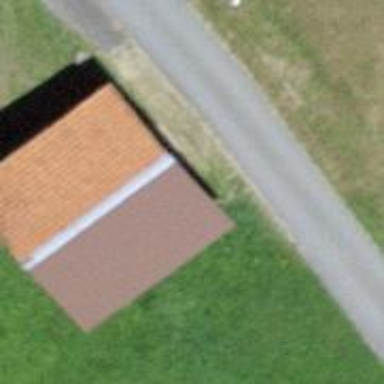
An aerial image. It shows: Rural barn.